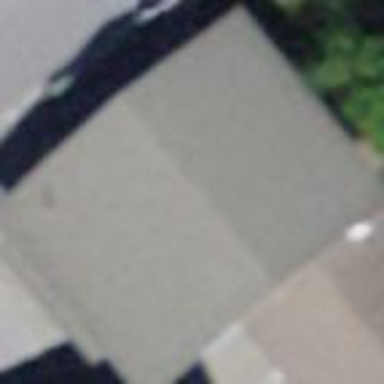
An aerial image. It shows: House with gabled roof. The roof extends across the building.